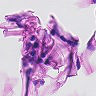
Metastatic tissue present: no